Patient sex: M
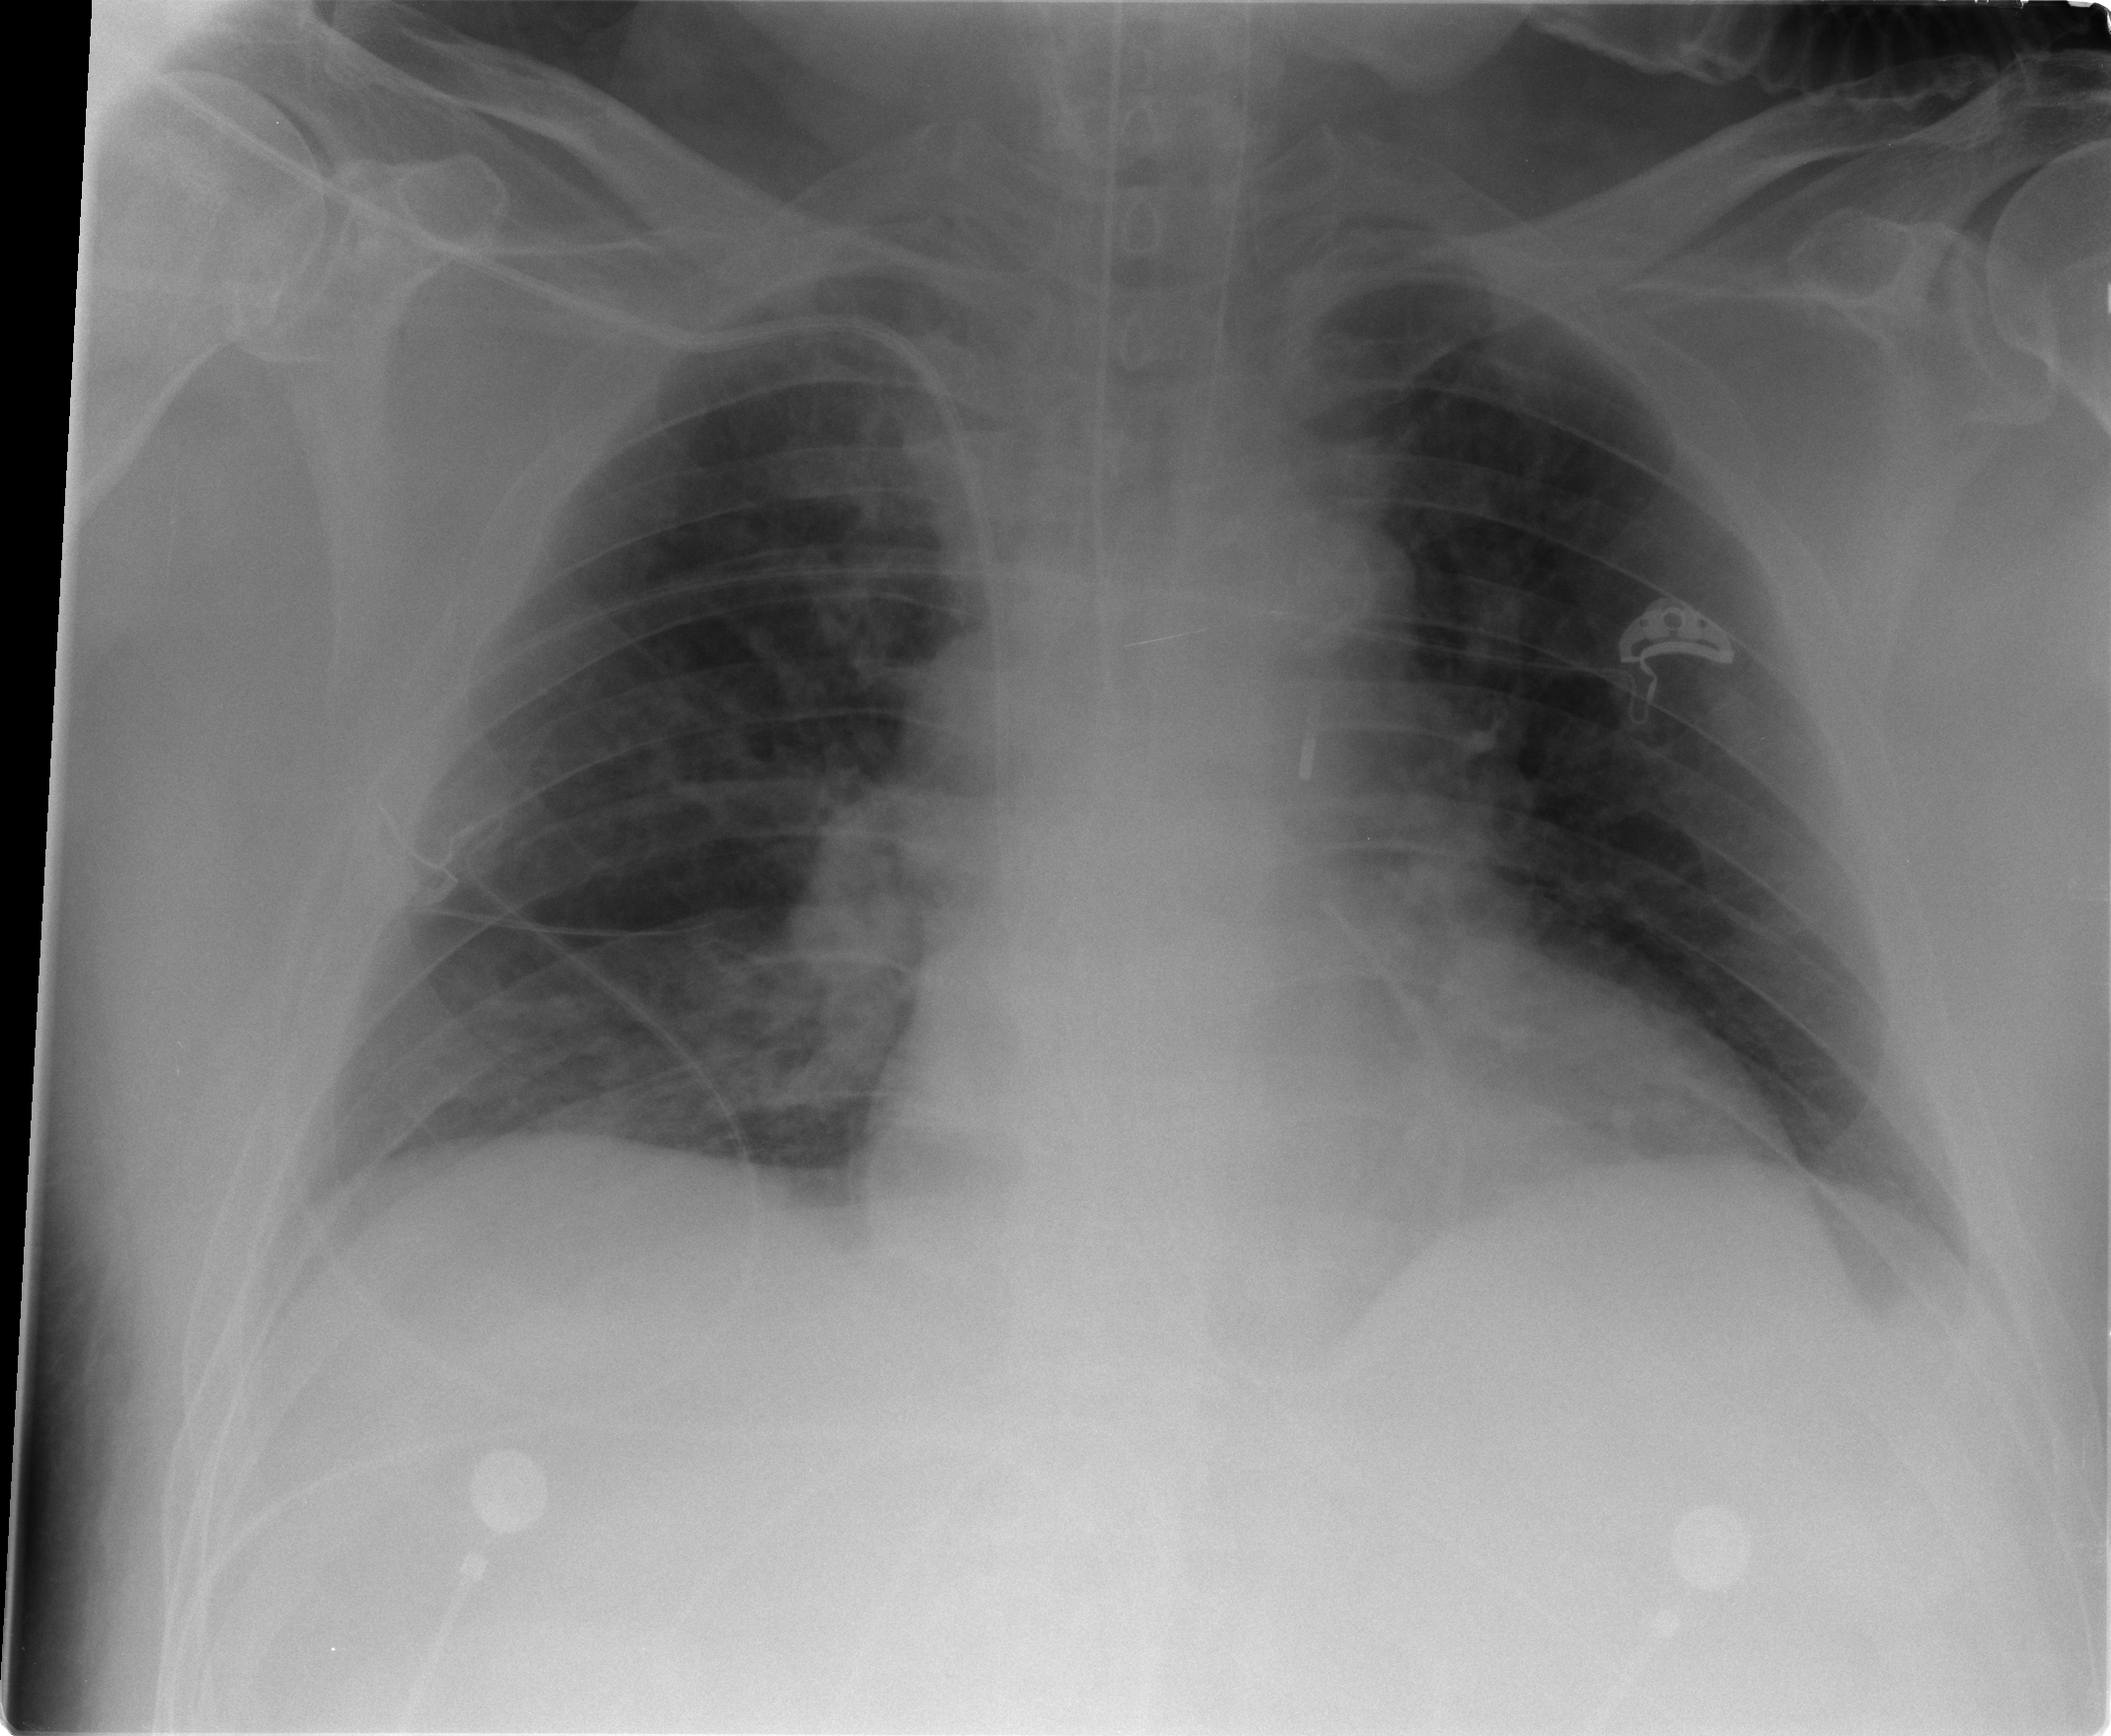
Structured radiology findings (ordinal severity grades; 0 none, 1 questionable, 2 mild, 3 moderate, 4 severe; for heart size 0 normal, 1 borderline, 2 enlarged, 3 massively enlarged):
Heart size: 1
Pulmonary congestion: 0
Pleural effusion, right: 0
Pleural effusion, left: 1
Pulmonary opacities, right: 0
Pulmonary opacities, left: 0
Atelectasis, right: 2
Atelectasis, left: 2